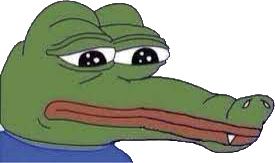
Label: 5_Pepe